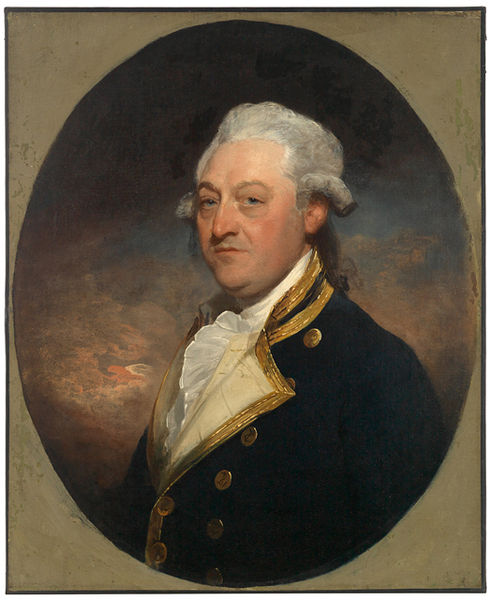
Titel: Captain Sir Richard Pearson, R.N. (1731-1806)
Künstler: Gilbert Stuart
Standort: Amherst (Massachusetts, USA)
Institution: Mead Art Museum, Amherst College
Schlagwörter: blau, mann, kleid, nase, tuch, rock, jacke, kleidung, portrait, porträt, stoff, perücke, blue, oil, collar, face, gold, grey, hair, nose, old, painting, rüschen, knöpfe, bla, uniform, hohe stirn, man, sky, ear, eyes, important, male, suit, admiral, oval, bonnet, scarf, buttons, jacket, english, paint, shirt, lord, adam, bottom, washington, george, general, grey hair, rosa, ka, sir, spiegelkragen, president, jefferson, adams, ofiicer, bottons, eyecontact, ey, ihr fotzen